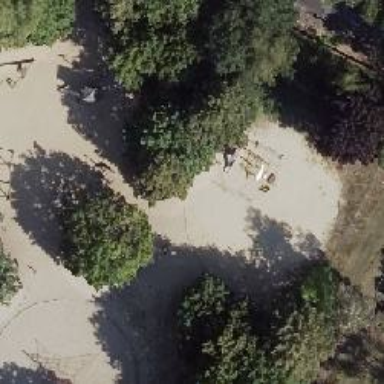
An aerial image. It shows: Playground featuring slide.